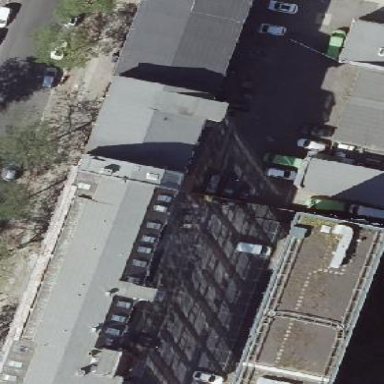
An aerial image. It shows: Office building with mansard roof.